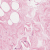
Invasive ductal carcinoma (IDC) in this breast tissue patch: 0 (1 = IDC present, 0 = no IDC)